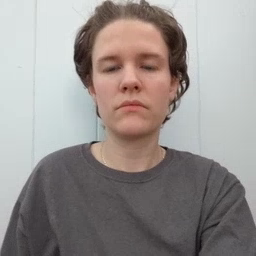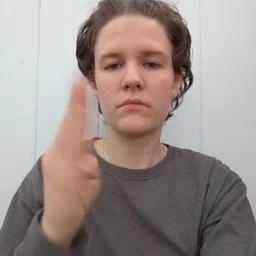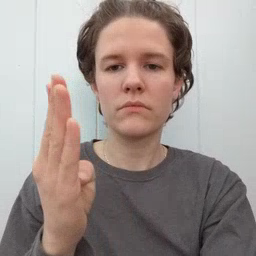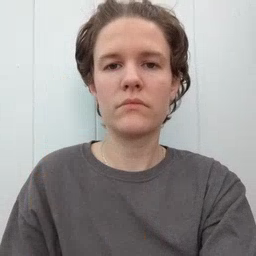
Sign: blue